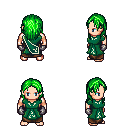
a pixel art fantasy rpg character, male body template, human, light skin, sash dress, robe skirt, green long hairstyle, metal gloves, four views (front, back, left, right), 2x2 character sprite sheet, small pixel art, hard edges, no anti-aliasing